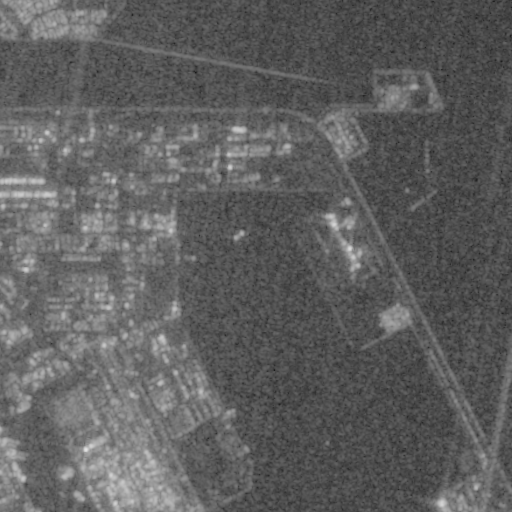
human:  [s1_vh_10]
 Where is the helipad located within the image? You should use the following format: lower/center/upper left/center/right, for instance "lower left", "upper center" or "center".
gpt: The helipad is located in the upper left of the image.
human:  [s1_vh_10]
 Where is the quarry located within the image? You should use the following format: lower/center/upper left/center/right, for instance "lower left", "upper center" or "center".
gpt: There is no quarry in the image.

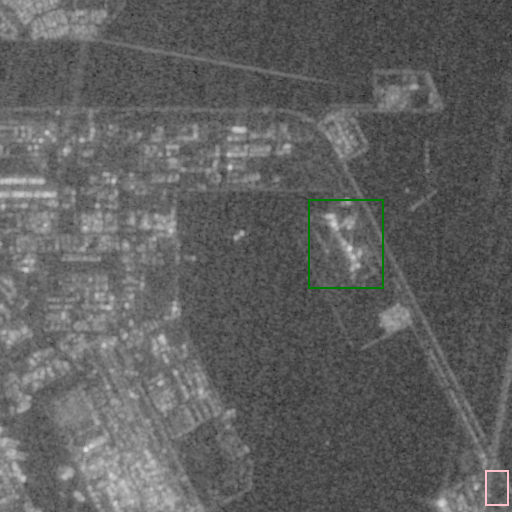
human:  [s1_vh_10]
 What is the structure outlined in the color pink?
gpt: The structure outlined in pink is a parking lot.
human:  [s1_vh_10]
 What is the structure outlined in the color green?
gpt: The structure outlined in green is a wastewater plant.
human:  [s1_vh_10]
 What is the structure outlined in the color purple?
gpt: There is no purple outline.